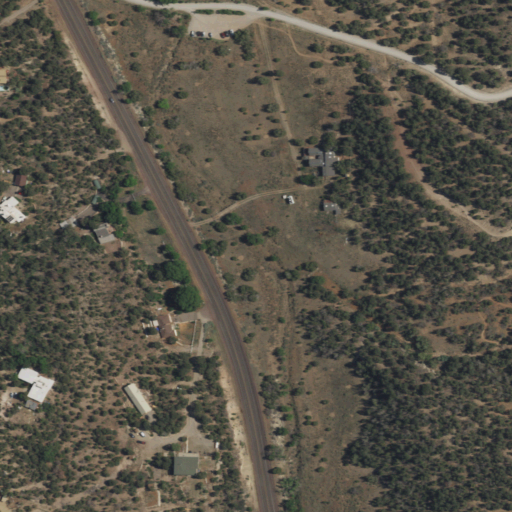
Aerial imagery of valley in New Mexico named Chamisoso Canyon containing evergreen forest, open development, shrub, and low intensity development